八年级 · 组合几何学
如图, 点 $E$ 在 $\triangle D B C$ 的边 $D B$ 上, 点 $A$ 在 $\triangle D B C$ 内部, $\angle D A E=\angle B A C=90^{\circ}, A D=A E, A B=A C$.

给出下列结论:
(1) $B D=C E$;
(2) $\angle A B D+\angle E C B=45^{\circ}$
(3) $B D \perp C E$
(4) $B E^{2}=2\left(A D^{2}+A B^{2}\right)-C D^{2}$. 其中正确的是（ $\quad ）$

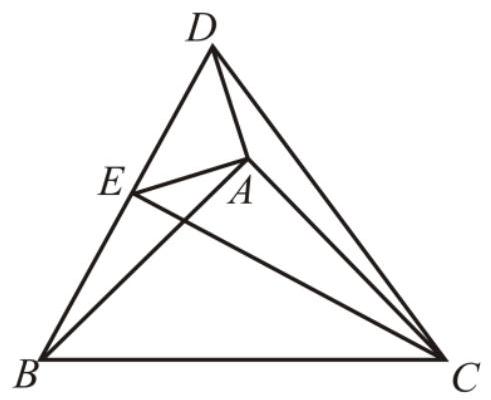
(1)(2)(3)(4)
B. (2)(4)
C. (1)(2)(3)
D. (1)(3)(4)
答案: A